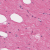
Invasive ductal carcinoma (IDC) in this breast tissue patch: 0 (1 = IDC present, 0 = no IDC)